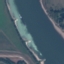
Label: River